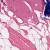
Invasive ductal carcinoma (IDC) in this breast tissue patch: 0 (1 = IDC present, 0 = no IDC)